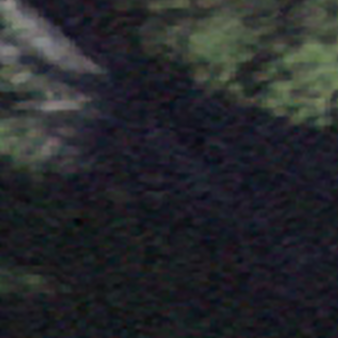
Label: other